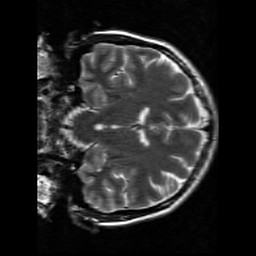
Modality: T2w
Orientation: coronal
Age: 24
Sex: female
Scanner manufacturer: siemens
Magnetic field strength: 3 T
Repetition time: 7 s
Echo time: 0.09 s